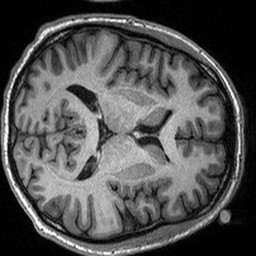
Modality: T1w
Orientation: axial
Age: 20
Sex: male